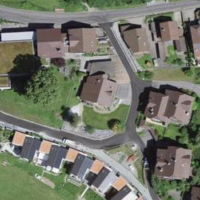
EUNIS habitat code: 55
Species observed at this site:
Tozzia alpina
Helianthus annuus
Teucrium scorodonia
Ajuga genevensis